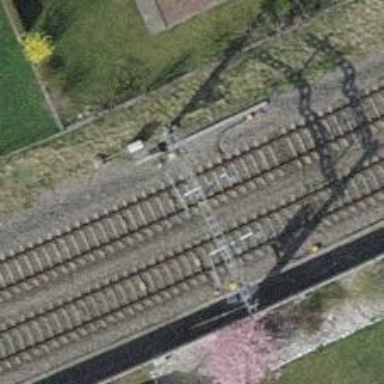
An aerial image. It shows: Railway signal.